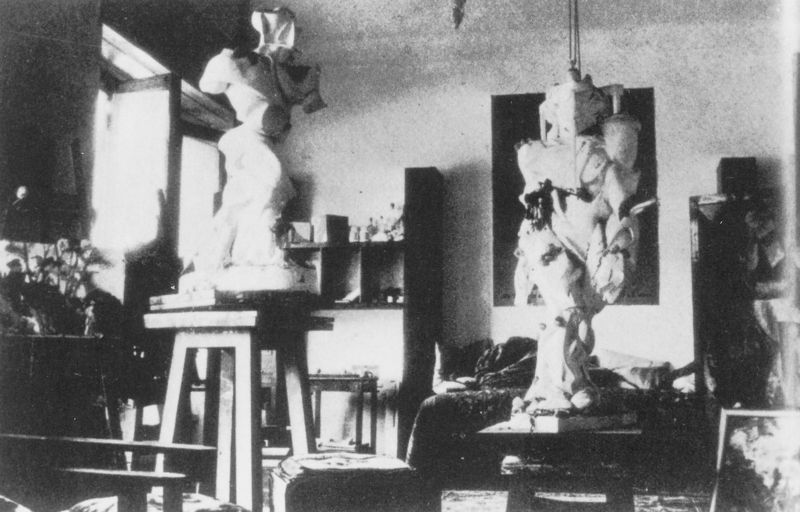
Titel: Spiralige Ausdehnung der Muskeln in Bewegung (Espansione spiralica di muscoli in movimento)
Künstler: Umberto Boccioni
Schlagwörter: gemälde, weiß, kubistisch, fenster, holz, raum, schwarz, stuhl, tisch, tische, zimmer, regal, wand, stehen, bild, stoff, arbeit, skulptur, statue, bilder, sofa, liegen, sitz, zwei, farbe, hocker, material, atelier, bildhauerei, plastik, couch, foto, fotografie, maschine, künstler, kunst, skulpturen, verschwommen, werkstatt, teppisch, gips, chouch, archiv, dokumentation, roboter, warz, bildet